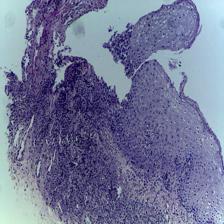
Diagnosis: OSCC